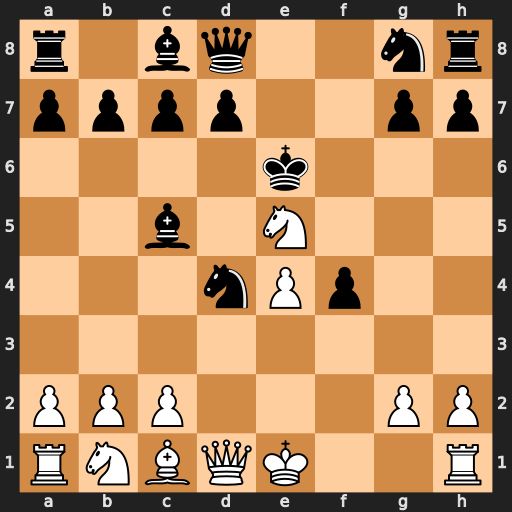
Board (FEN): r1bq2nr/pppp2pp/4k3/2b1N3/3nPp2/8/PPP3PP/RNBQK2R
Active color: w
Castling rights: KQ
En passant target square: -
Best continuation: Qg4+ Kxe5 Bxf4+